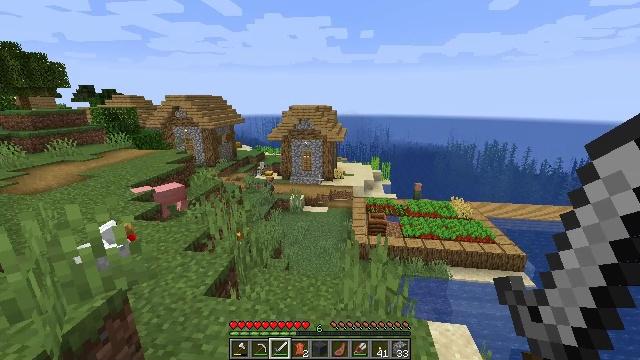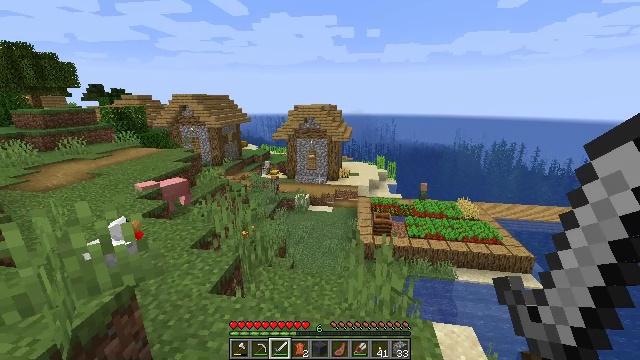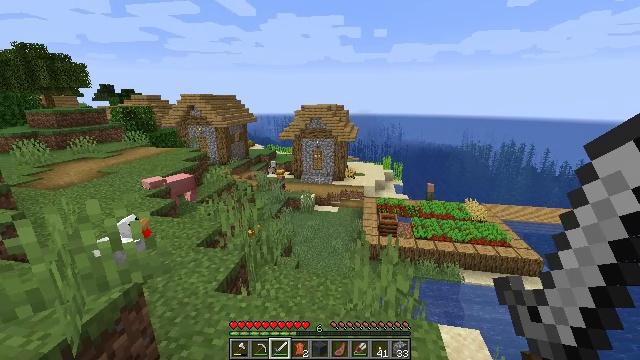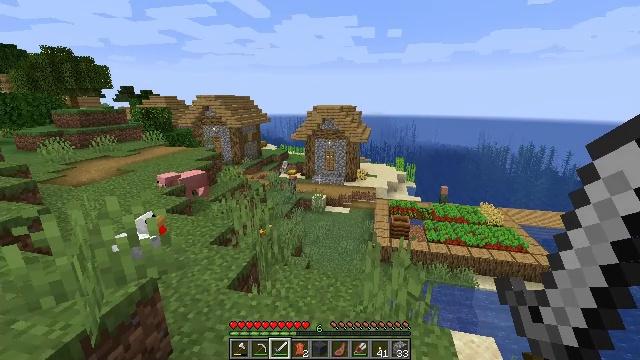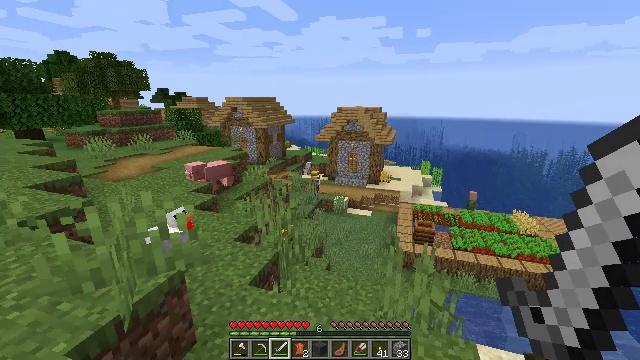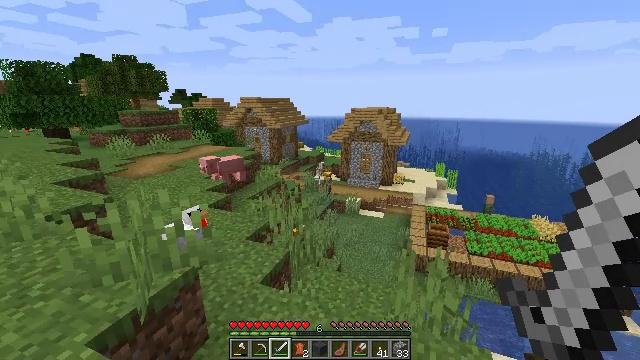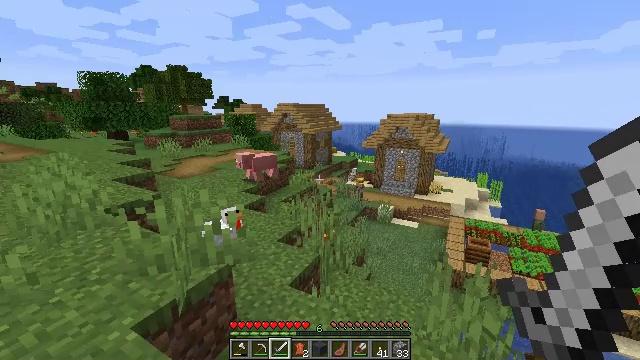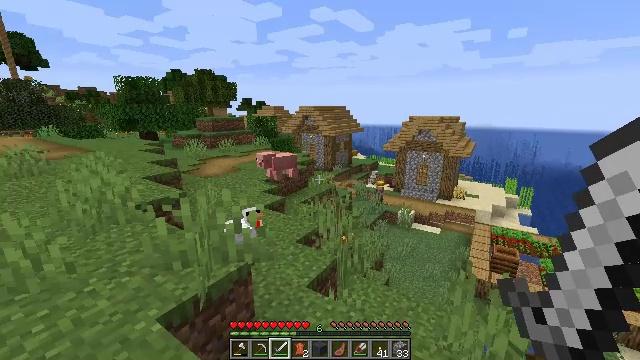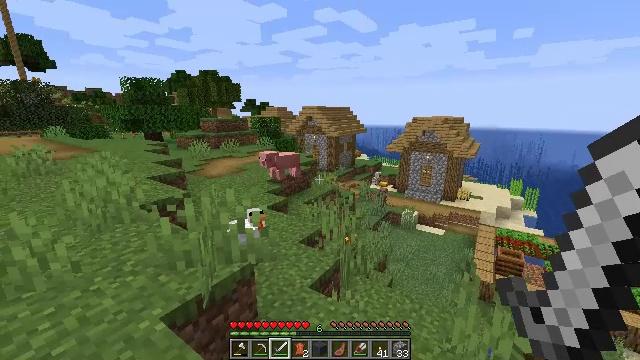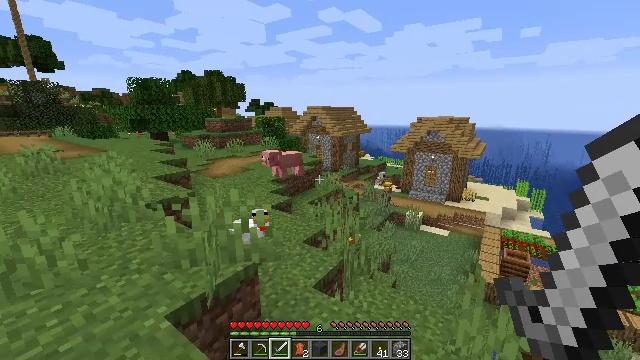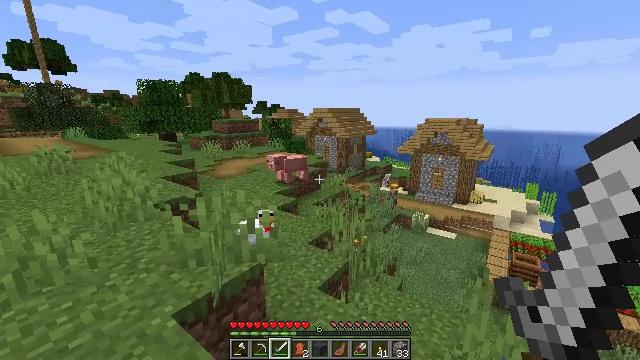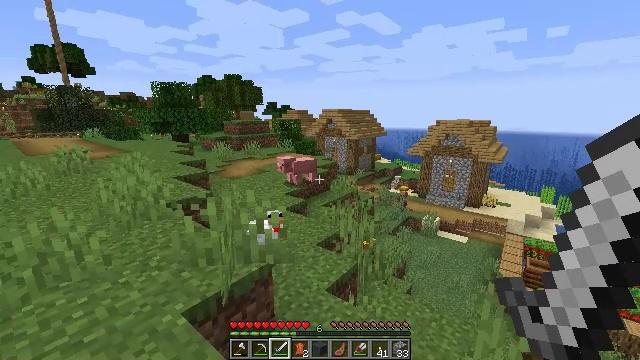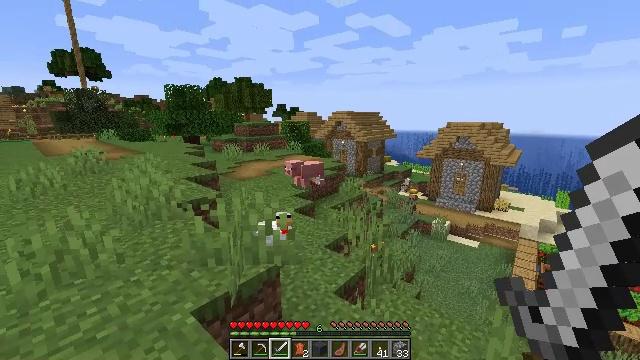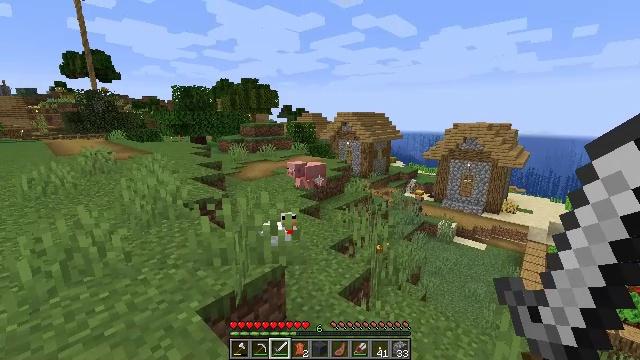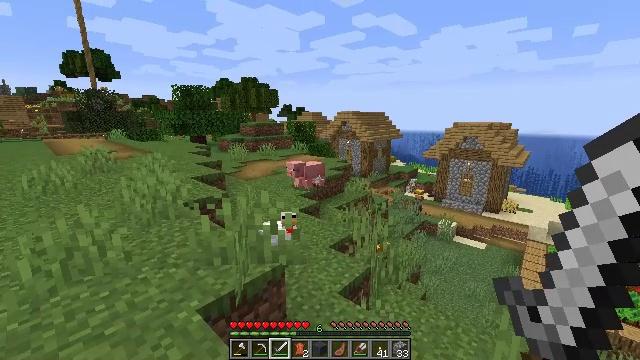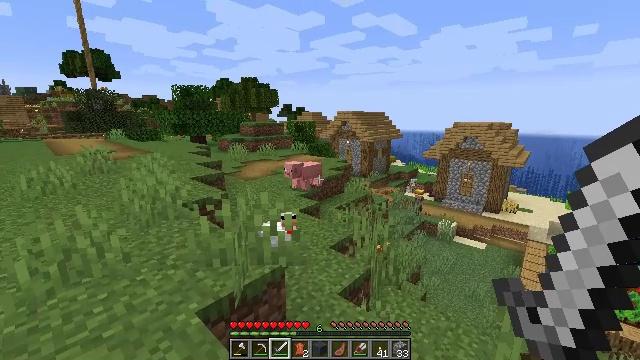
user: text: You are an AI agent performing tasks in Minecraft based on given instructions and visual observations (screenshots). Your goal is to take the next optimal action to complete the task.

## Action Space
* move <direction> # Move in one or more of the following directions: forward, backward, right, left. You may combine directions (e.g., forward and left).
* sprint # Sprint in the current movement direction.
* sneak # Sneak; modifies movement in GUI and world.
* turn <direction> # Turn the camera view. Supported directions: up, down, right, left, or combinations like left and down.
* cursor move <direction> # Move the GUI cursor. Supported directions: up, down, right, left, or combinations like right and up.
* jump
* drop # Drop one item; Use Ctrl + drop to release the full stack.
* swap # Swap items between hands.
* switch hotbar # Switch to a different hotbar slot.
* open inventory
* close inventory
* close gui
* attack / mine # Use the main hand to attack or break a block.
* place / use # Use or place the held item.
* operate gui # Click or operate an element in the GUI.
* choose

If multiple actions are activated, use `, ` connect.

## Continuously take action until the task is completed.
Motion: motion action
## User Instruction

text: Mine beetroots from the garden.
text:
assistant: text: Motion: turn left
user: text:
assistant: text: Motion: turn left
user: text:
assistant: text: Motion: turn left
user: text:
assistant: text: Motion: turn left
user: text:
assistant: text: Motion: turn left
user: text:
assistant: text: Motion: turn left and up
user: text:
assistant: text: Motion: turn left
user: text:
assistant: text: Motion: no_op
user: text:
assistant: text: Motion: no_op
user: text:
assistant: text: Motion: turn left
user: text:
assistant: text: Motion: turn left
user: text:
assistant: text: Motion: turn left
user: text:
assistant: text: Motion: turn left
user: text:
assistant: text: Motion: no_op
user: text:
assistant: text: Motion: move forward
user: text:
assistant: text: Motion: move forward
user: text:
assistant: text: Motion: move forward
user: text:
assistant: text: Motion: move forward, turn left
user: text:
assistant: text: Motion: move forward, turn left
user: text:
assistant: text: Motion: move forward, turn left
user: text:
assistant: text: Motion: move forward, turn left
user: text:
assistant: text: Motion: move forward
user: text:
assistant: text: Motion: move forward
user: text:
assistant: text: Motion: move forward, turn right
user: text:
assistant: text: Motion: move forward, turn right
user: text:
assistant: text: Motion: move forward, turn right and down
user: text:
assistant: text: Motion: move forward, turn right
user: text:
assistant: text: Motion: move forward, turn right
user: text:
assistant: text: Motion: move forward, turn right
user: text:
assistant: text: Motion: move forward, turn right